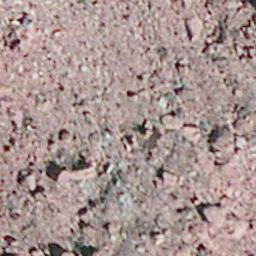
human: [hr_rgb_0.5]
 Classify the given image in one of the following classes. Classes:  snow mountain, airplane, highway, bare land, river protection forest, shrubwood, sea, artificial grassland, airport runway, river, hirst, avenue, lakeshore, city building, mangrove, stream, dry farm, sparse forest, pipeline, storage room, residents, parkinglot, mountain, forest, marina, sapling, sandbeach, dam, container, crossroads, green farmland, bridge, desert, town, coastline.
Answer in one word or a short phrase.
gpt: bare land